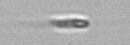
Label: flagellate_morphotype3